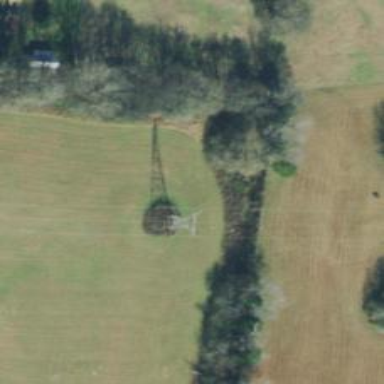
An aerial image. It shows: Power tower.